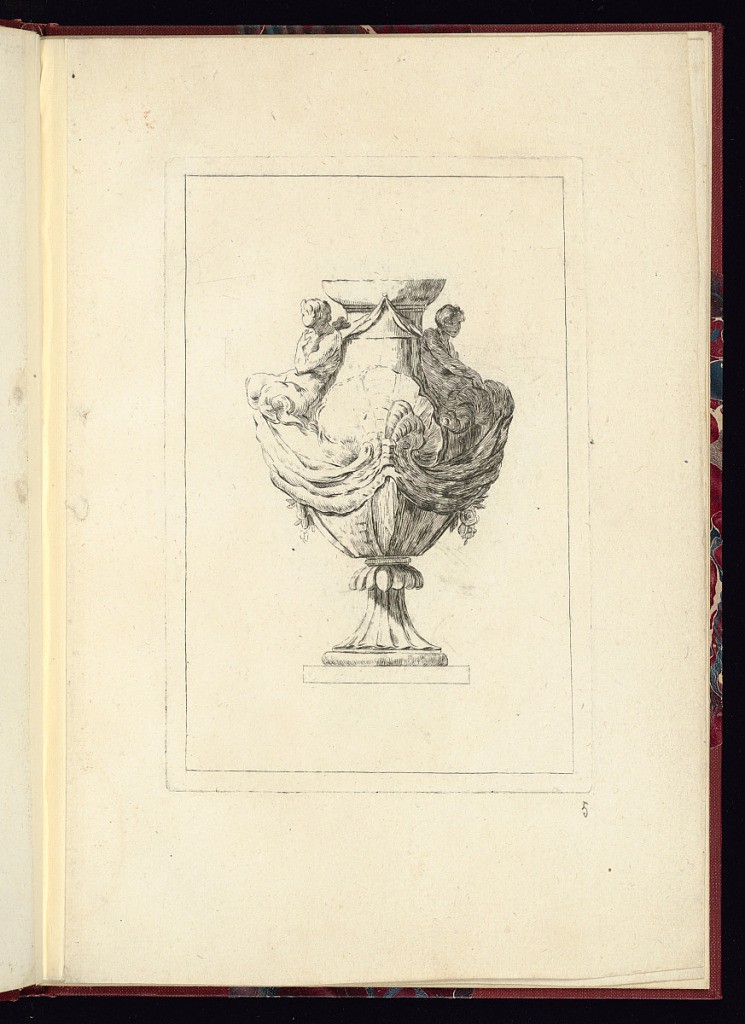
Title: Ornamental Vase Design
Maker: Charles Leviez, French, 1708–1778
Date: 1756-1773
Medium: Etching on laid paper
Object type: Print
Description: Vase with a narrow mouth. A siren sits on either side of the vase with head turned toward the right. At the center of the vase is a large, stylized shell that merges with drapery. The vase has a tall, tapered foot, with scalloped detail. The vase is elevated on a low, square plinth. The plate is not signed or numbered.